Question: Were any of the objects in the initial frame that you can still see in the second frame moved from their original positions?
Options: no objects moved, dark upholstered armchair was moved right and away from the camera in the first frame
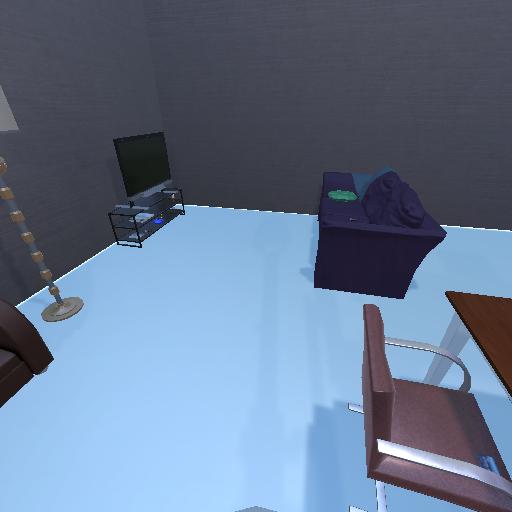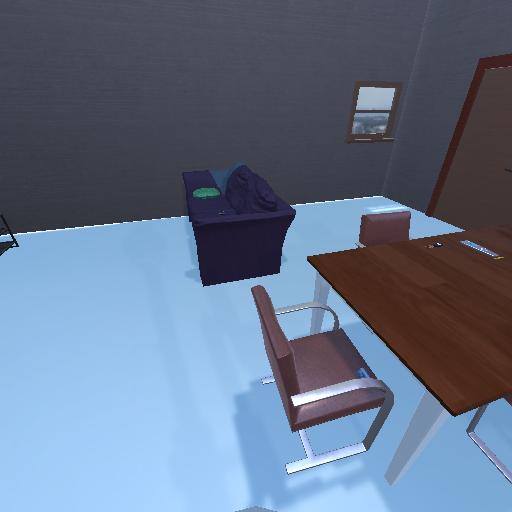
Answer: no objects moved